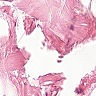
Metastatic tissue present: no